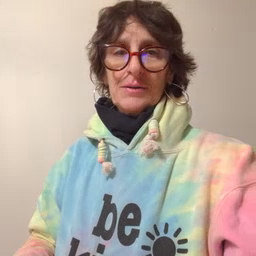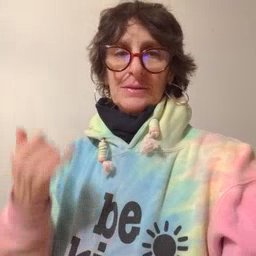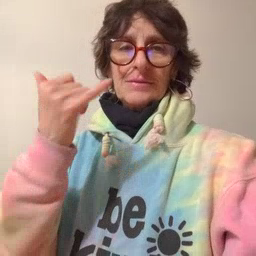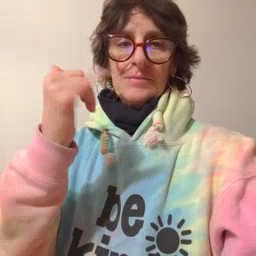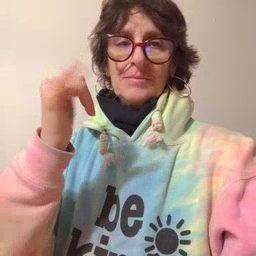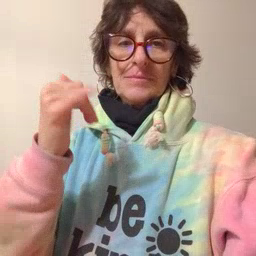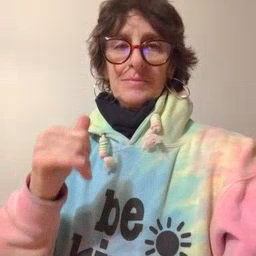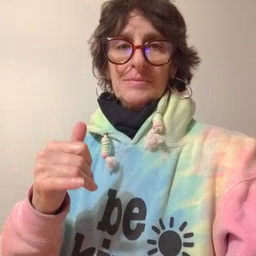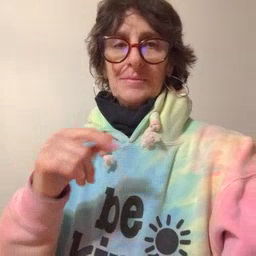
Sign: yellow